Interaction volume radius: 10 \u00c5
Interaction volume height: 35 \u00c5
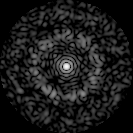
Disorder parameter: 0.8202